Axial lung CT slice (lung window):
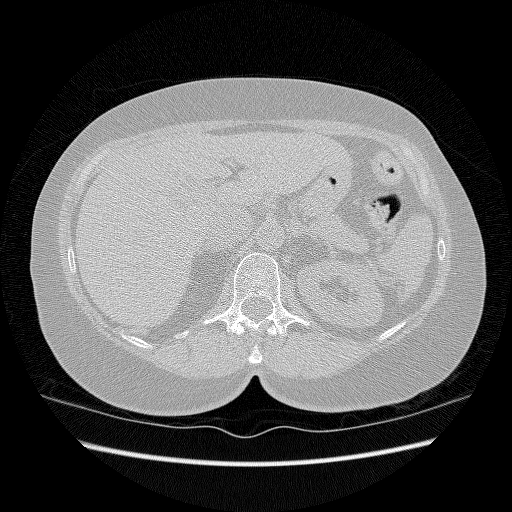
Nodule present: no